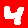
Digit: 4